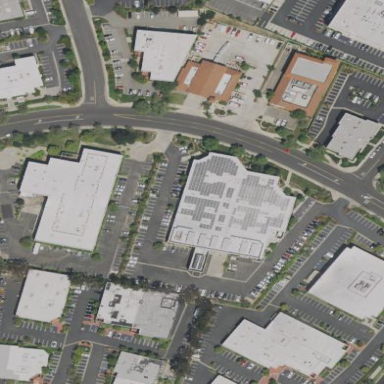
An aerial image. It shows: Building.